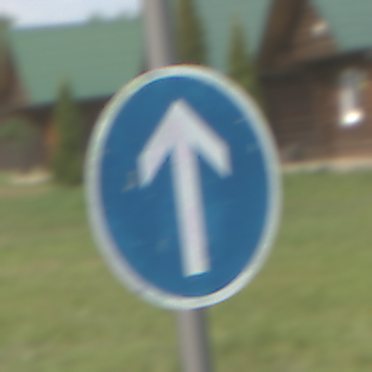
Verkehrszeichen: VorgeschriebeneFahrtrichtungGeradeaus
Umgebung: Outdoor, Nature
Tageszeit: MorningAfternoon
Wetter: PartlyCloudy
Licht: Natural
Jahreszeit: NotSpecified
Kontrast: HighContrast